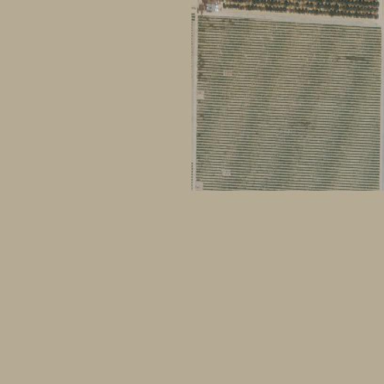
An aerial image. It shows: Orchard.